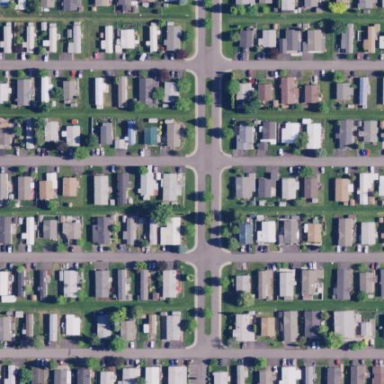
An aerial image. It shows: Residential area known as trailer park.